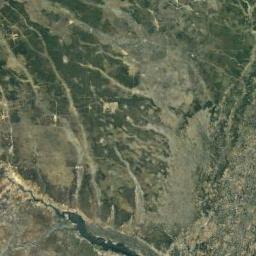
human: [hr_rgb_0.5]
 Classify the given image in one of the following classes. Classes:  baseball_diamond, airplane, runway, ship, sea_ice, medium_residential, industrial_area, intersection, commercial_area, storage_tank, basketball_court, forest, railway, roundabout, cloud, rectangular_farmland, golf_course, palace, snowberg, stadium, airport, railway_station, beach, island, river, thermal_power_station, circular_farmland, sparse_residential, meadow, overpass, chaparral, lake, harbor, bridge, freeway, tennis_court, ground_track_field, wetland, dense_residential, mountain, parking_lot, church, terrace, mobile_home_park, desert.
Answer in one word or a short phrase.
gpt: mountain